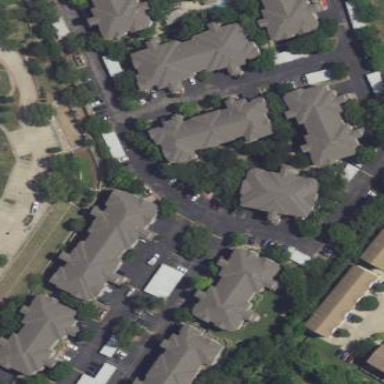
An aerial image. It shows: Residential area with apartments.